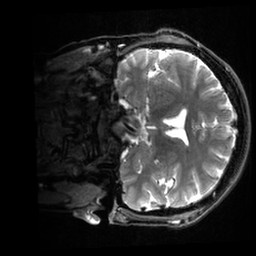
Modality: T2w
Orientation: coronal